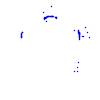
Particle: kaon